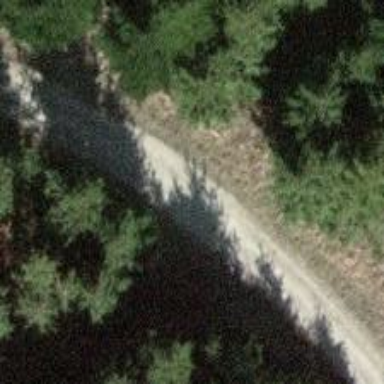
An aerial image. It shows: Gravel track with grade 2 quality.